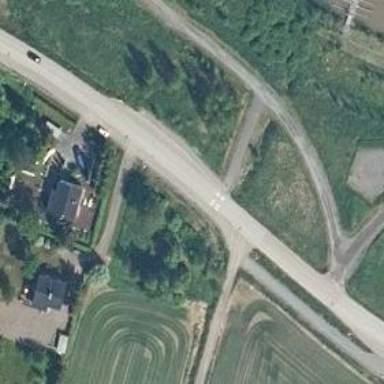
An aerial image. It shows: Footway with cycle track.